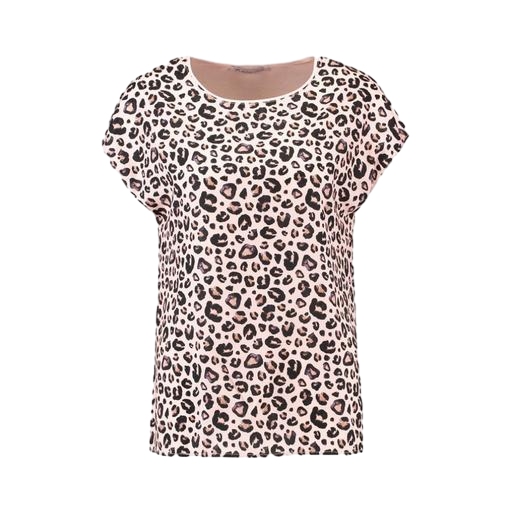
blue animal-print t-shirt only macy, pink printed studded t-shirt only macy, black plus size printed t-shirt only macy, white background